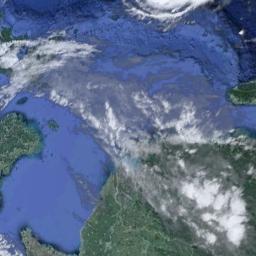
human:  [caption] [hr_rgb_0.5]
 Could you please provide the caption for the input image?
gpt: The white cloud is above green land and a lake .

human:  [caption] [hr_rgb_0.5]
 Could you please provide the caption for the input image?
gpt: The stratus clouds and cumulus clouds are located above the sea and the land covered by dense vegetation .

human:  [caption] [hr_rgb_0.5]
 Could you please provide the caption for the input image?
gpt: At the intersection of vegetation and the ocean, There are several white clouds .

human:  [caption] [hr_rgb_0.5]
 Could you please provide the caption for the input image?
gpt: White clouds on green land and blue sea .

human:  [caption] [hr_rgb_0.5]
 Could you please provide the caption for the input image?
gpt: There are some gray and white clouds over some green islands .